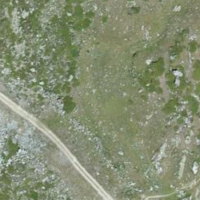
EUNIS habitat code: 26
Species observed at this site:
Monticola saxatilis